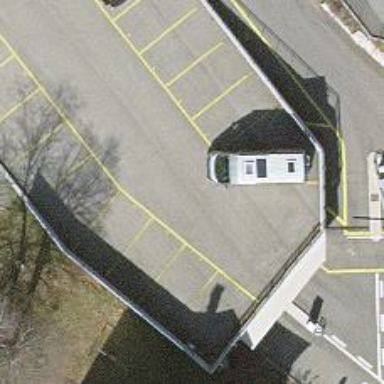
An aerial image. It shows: Road serving as parking aisle.